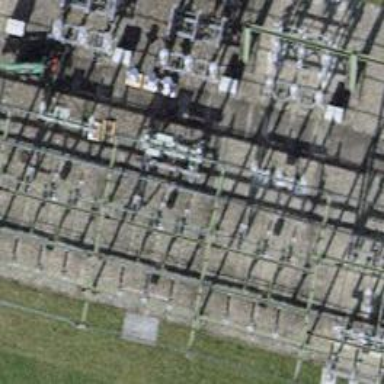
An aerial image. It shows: Bay for power lines.